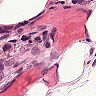
Metastatic tissue present: yes